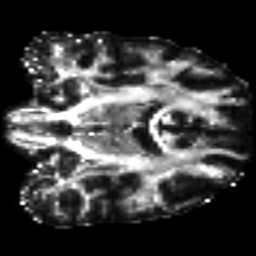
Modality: FA
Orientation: coronal
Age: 34
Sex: male
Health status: ill
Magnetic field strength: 3 T
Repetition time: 8.4 s
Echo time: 0.0926 s